Interaction volume radius: 10 \u00c5
Interaction volume height: 20 \u00c5
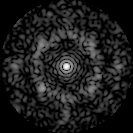
Disorder parameter: 0.717